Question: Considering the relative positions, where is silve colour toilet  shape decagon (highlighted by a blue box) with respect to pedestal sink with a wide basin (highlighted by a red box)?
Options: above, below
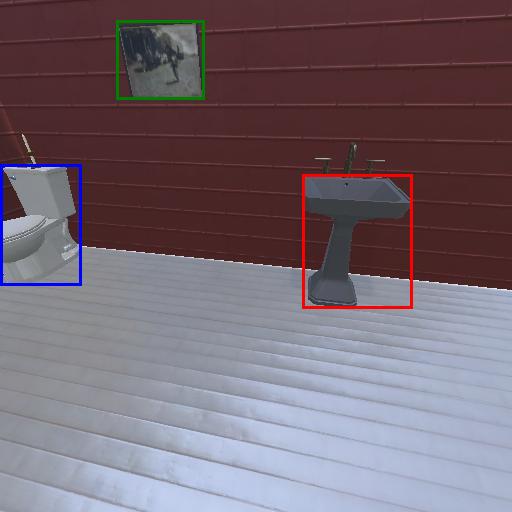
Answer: above